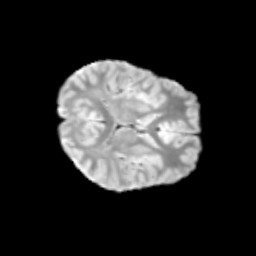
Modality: T2w
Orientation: axial
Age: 10
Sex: male
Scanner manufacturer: siemens
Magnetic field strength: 3 T
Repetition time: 3.8 s
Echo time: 0.07 s